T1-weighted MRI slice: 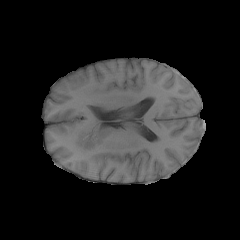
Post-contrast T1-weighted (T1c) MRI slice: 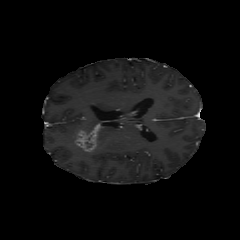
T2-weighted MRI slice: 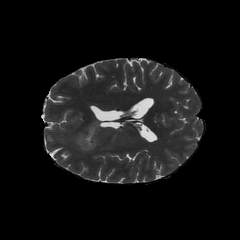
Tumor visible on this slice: yes